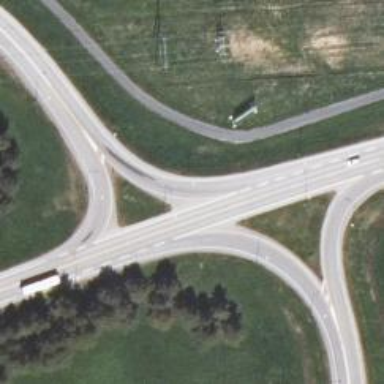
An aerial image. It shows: Trunk link highway.